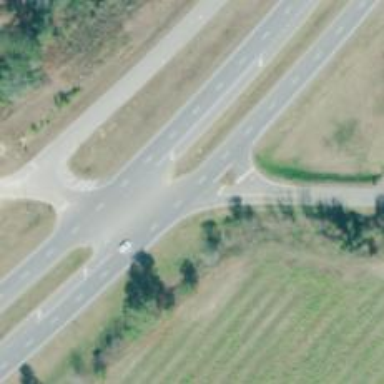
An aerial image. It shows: Dual carriageway trunk highway with asphalt surface. It is expressway.